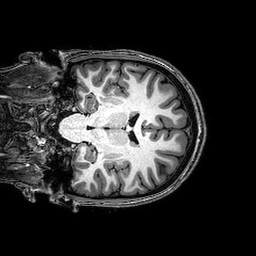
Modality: T1w
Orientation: coronal
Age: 19
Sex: female
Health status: healthy
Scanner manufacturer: philips
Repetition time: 0.008249 s
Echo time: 0.00378 s